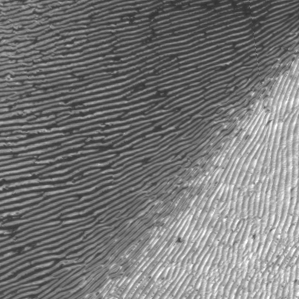
Label: frost